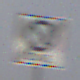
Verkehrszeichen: EndeEingeschraenktesHalteverbotZone
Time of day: MorningAfternoon
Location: Outdoor (Nature)
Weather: PartlyCloudy
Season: NotSpecified
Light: Natural